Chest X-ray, PA view. Patient: 42 years old, sex M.
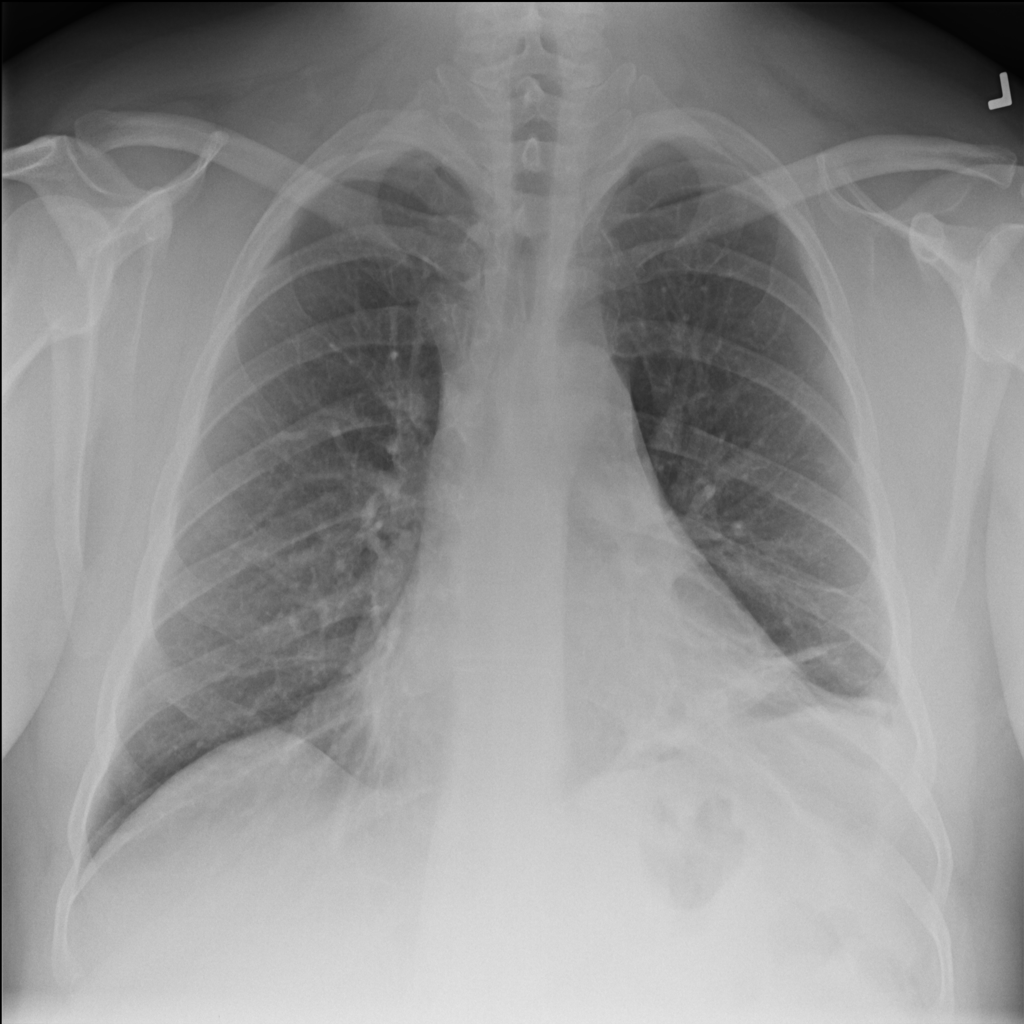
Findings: Atelectasis